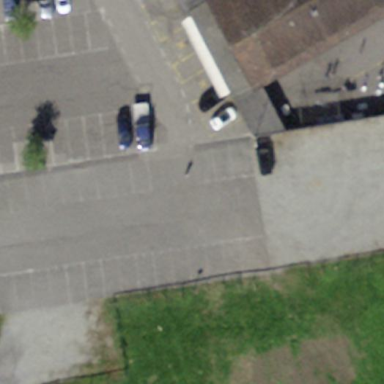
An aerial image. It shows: Parking area with asphalt surface.